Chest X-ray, AP view. Patient: 25 years old, sex M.
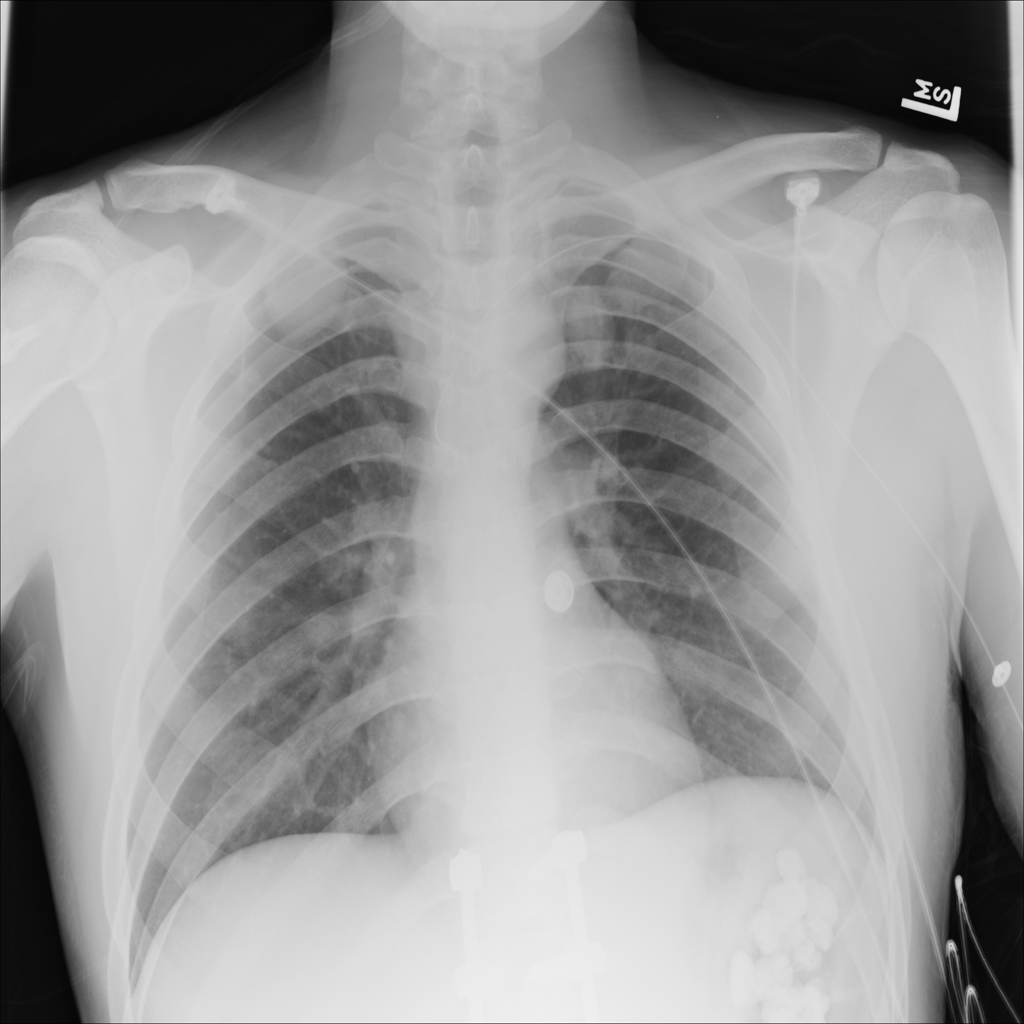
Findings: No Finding